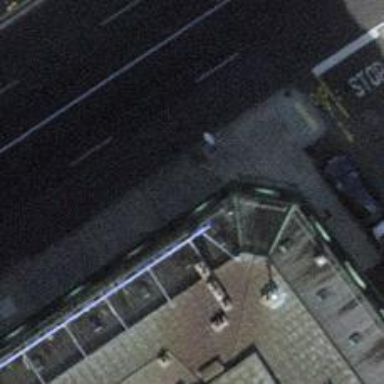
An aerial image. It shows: Concrete sidewalk leading to public transport platform.